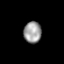
Tissue: prostate
Cell type: Myeloid cells
Senescence score: 0.3059
Nuclear area (px): 374
Mean DAPI intensity: 156.027